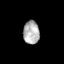
Tissue: skin
Cell type: Fibroblasts
Senescence score: 0.6859
Nuclear area (px): 372
Mean DAPI intensity: 175.702